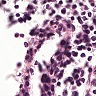
Metastatic tissue present: no